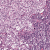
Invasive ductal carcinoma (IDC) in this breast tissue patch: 1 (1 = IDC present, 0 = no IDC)